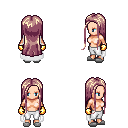
a pixel art fantasy rpg character, female body template, human, light skin, white cape, white pants, white blonde extra-long hairstyle, gold gloves, white slippers, four views (front, back, left, right), 2x2 character sprite sheet, small pixel art, hard edges, no anti-aliasing